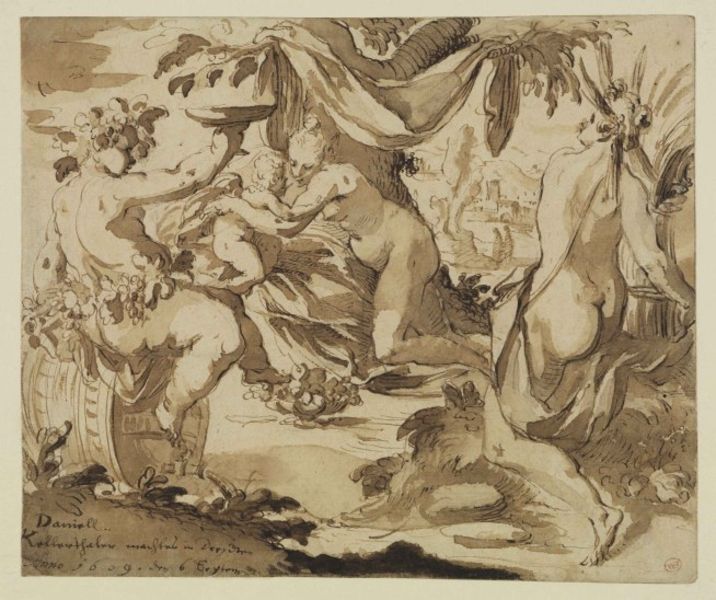
Titel: Venus mit Cupido zwischen Bacchus und Ceres
Künstler: Daniel Kellerthaler
Standort: Karlsruhe
Institution: Staatliche Kunsthalle Karlsruhe
Schlagwörter: akt, baum, blätter, dunkel, feder, fuß, gott, gruppe, haut, himmel, kopf, körper, laub, mann, nackt, rubens, schatten, weiß, wolken, aquarell, baden, bäume, fluss, frauen, landschaft, menschen, see, sitzen, stadt, äste, blumen, braun, brust, busen, damen, frau, grau, hintergrund, licht, männer, rücken, schwarz, skizze, zeichnung, gebäude, gras, haus, obst, rasen, tuch, weg, beige, fest, tanz, feier, gelage, saufen, trinken, arm, band, barock, federn, mensch, schale, stein, teller, signatur, vorhang, ast, häuser, hügel, natur, gewand, kelch, stoff, familie, gewänder, kind, klassizismus, mutter, personen, blatt, pflanzen, tanzen, locke, locken, renaissance, wald, kinder, turm, engel, früchte, krug, putte, putto, ranken, trauben, beine, bewegt, schärpe, bein, brüste, gesäß, hintern, schrift, liebe, papier, umarmung, italien, berge, dorf, grafik, graphik, herbst, baby, sepia, querformat, wild, crowd, crown, embrace, men, people, robes, women, essen, wein, black, dick, female, figures, gray, hair, old, painting, woman, yellow, datum, bett, brown, palme, plant, bauch, nackte, plastik, junge, erotik, brun, ton in ton, vier, hell dunkel, paradies, laviert, tusche, antike, knabe, lichtung, nack, popo, plastisch, druck, stich, titel, schwarzweiß, text, wine, erkenntnis, beschriftung, aqua tinta, stempel, schritt, fass, allegorie, entwurf, kranz, mythologie, pinsel, göttin, orgie, tinte, rom, girlanden, karte, feather, leben, meliert, weintrauben, braum, flower, dynamisch, einfarbig, antik, götter, manierismus, muskel, angel, angels, bacchus, classical, clouds, gods, greek, heaven, man, mythology, naked, nude, nudity, olymp, satyr, sky, tree, faun, griechisch, lust, mythos, mittelalter, musen, nymphen, building, landscape, griechenland, blumenkranz, trees, venus, child, drapes, weinlaub, planzen, kränze, grass, garden, trunkenheit, weinfass, pokal, weinblätter, gottheit, drawing, reben, amor, putten, drehung, fabric, mother, sketch, trinkschale, putti, fly, flying, myth, genuss, rötel, wings, blumenkränze, breast, bacchanal, cupido, dionysos, zelt, grape, armor, cherub, drape, love, tonne, federzeichnung, party, göttinnen, arms, wreath, michelangelo, vorzeichnung, gouache, handzeichnung, ink, jesus, watercolor, watercolour, dor, butt, indianer, faune, animal, legs, lines, daniel, cloth, breasts, god, ausgelassen, puten, wash, grapes, bachus, weingott, mary, bacchantin, baccus, dyonisos, tan, lavur, eros, mnn, muscle, geschrieben, bottom, stomach, vine, vines, kindchen, leg, silen, dionysus, bacchant, bachant, nackedeis, barrel, hug, schlaraffenland, platter, bacchanten, bacchantinnen, mess, nakes, po, sschale, 1520, weinfest, 1609, bachanale, staoff, stzich, jesus#, plym, buttocks, selen, cry, saturnalien, daniell, silas, bachantinnen, trunksuch, gelag, bacchanalia, lendenschmuck, wasg, aqutinta, bachenat, hit, kalenderjahr, challace, pebbles, flies, lamdscape, dyonisis, god of wine, drapers, dionysius, danioll, dra[es, danielle, nwein